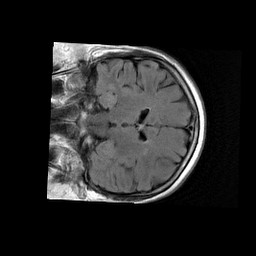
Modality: FLAIR
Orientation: coronal
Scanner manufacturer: ge
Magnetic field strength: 1.5 T
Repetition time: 9 s
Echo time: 0.1081 s